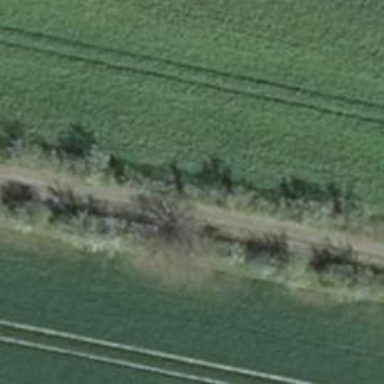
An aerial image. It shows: Row of deciduous broadleaved trees.